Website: home-depot
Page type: account-dashboard
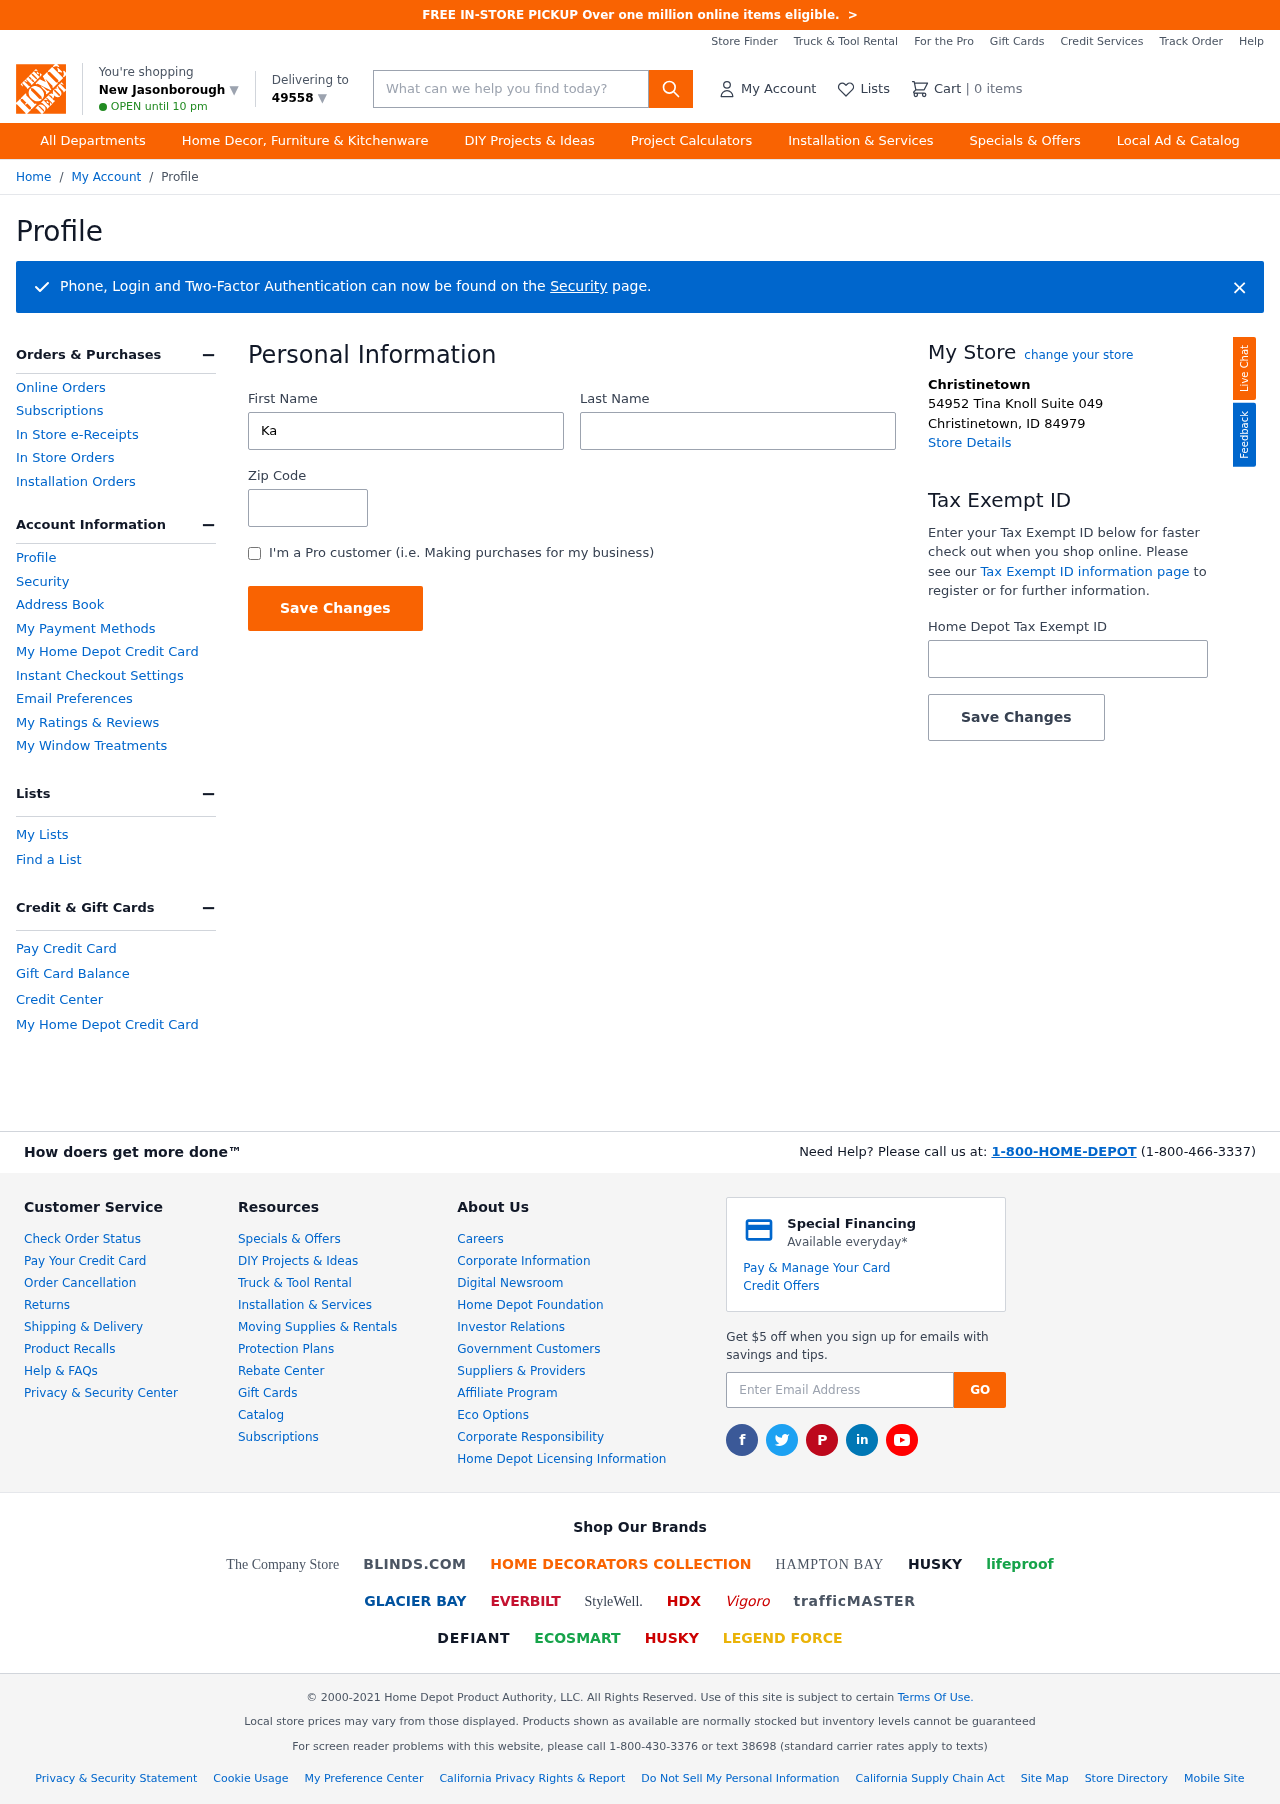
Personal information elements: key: PII_CITY
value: New Jasonborough ▼
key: PII_FIRSTNAME
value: Kayla
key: PII_LASTNAME
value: Johnson
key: PII_LOCATION1_CITY
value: Christinetown
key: PII_LOCATION1_CITY_STATE_ZIP
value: Christinetown, ID 84979
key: PII_LOCATION1_STREET
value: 54952 Tina Knoll Suite 049
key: PII_POSTCODE
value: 49558 ▼
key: PII_POSTCODE
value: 49558
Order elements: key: ORDER_NUM_ITEMS
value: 0
Search elements: key: HEADER_SEARCH
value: What can we help you find today?